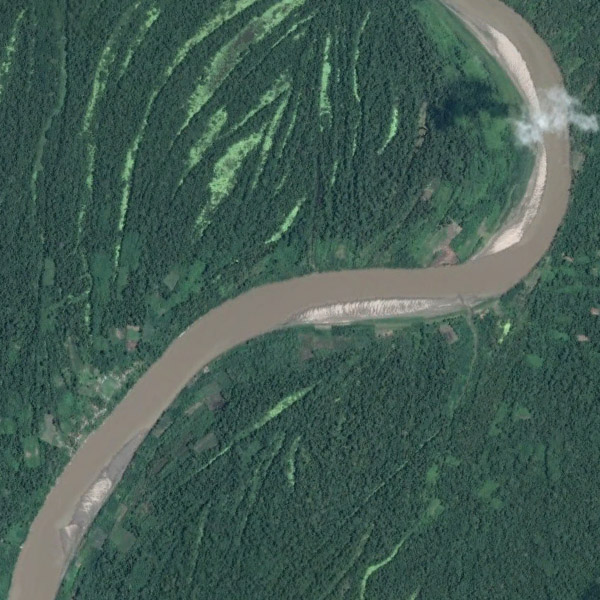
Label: River